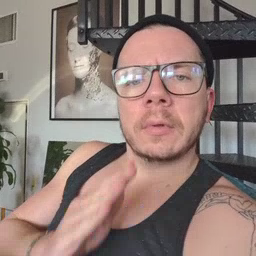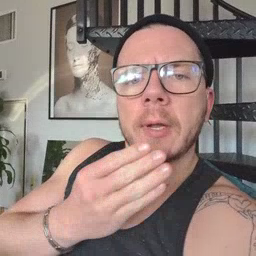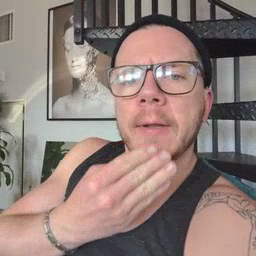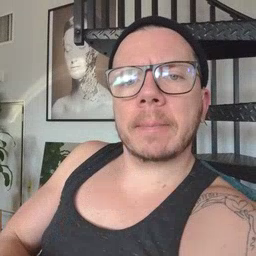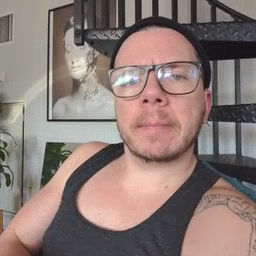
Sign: napkin